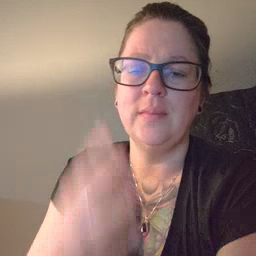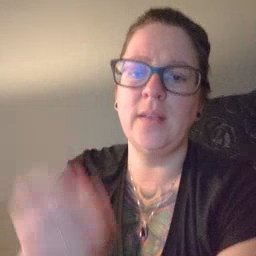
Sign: outside